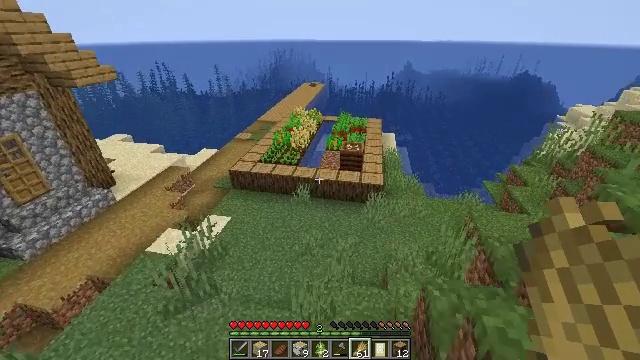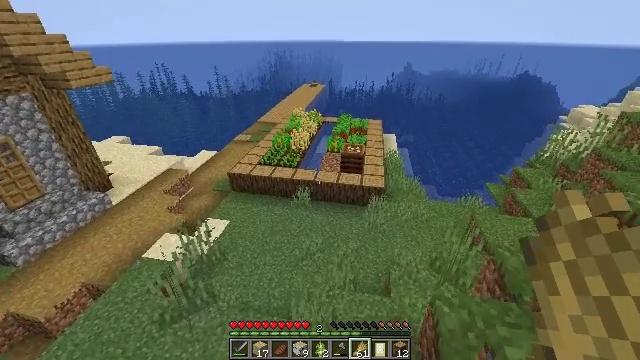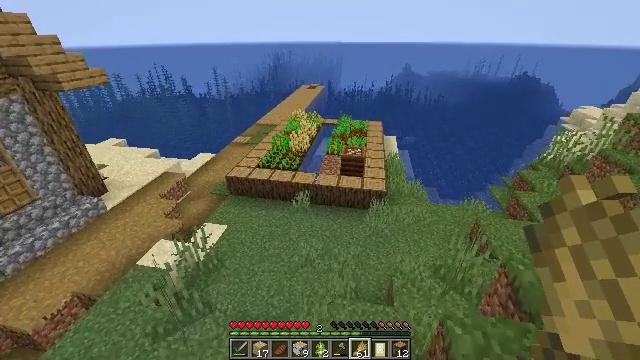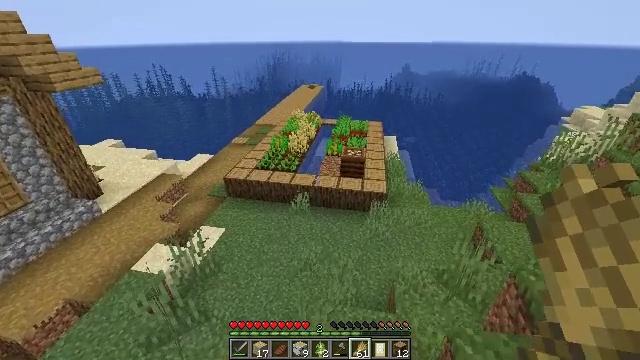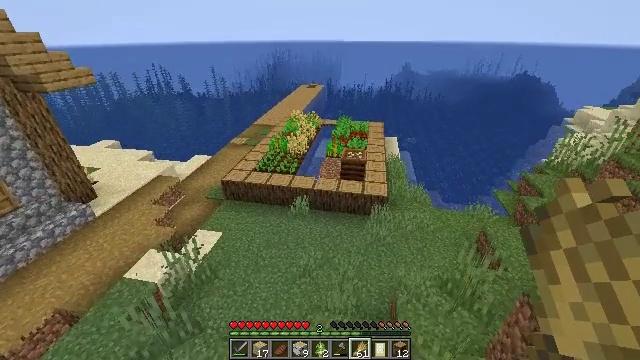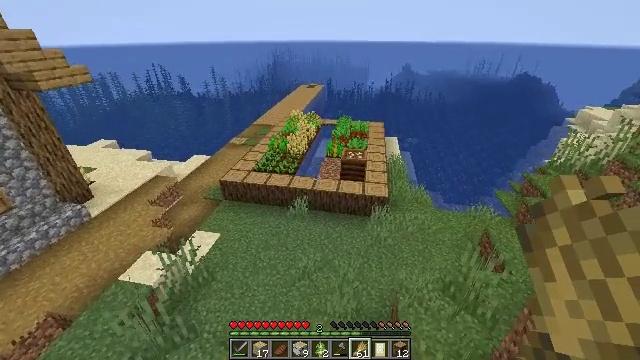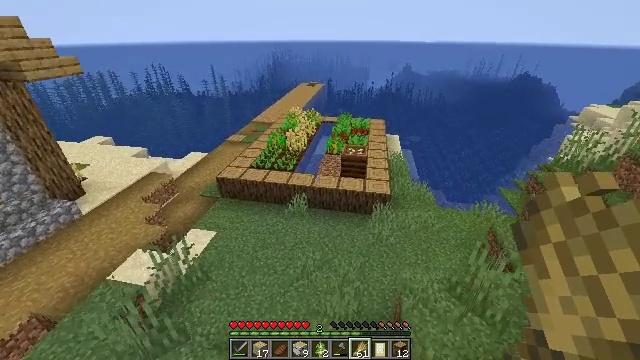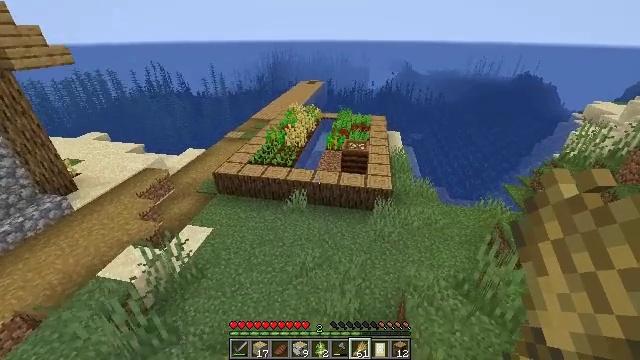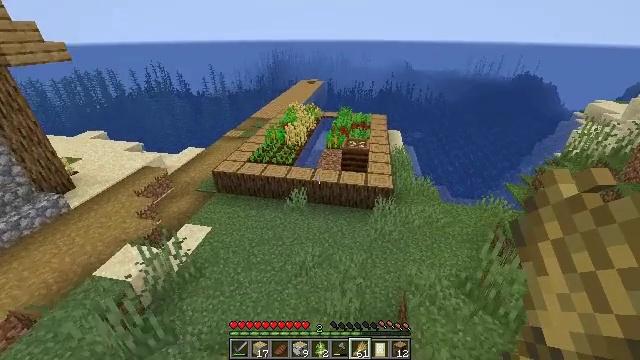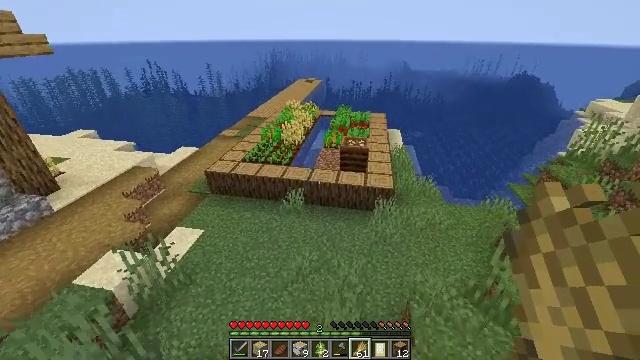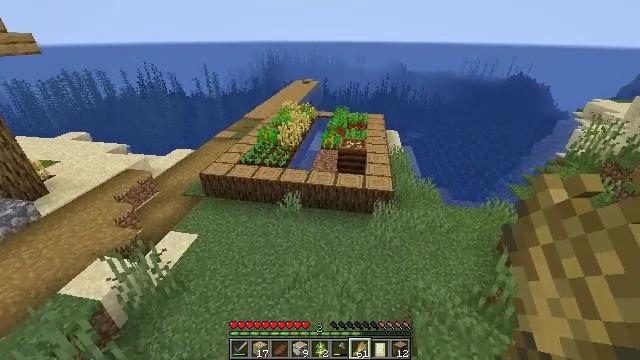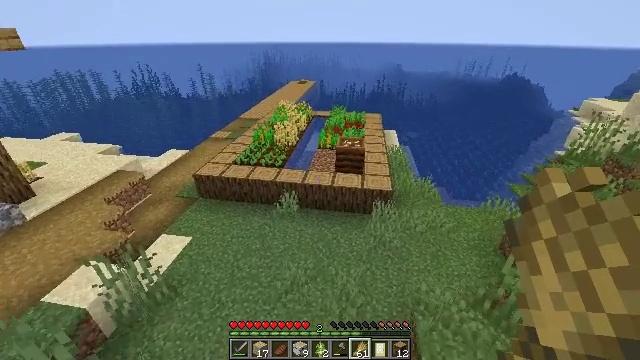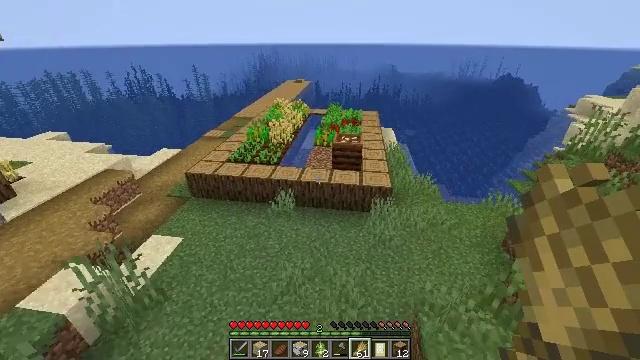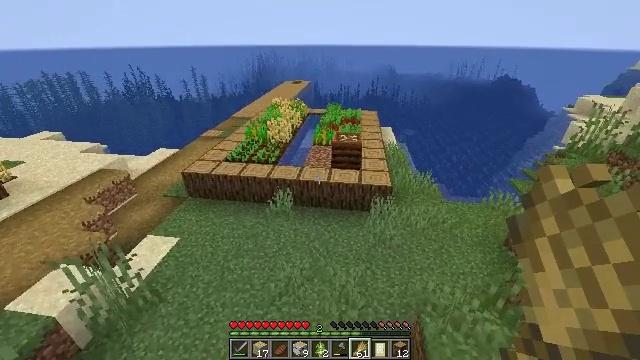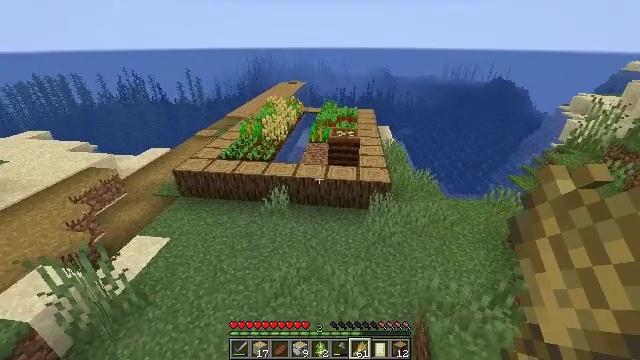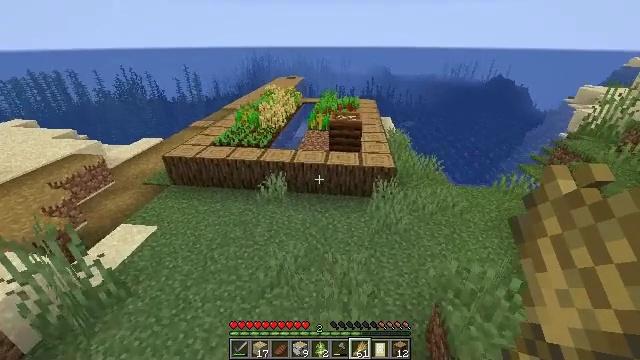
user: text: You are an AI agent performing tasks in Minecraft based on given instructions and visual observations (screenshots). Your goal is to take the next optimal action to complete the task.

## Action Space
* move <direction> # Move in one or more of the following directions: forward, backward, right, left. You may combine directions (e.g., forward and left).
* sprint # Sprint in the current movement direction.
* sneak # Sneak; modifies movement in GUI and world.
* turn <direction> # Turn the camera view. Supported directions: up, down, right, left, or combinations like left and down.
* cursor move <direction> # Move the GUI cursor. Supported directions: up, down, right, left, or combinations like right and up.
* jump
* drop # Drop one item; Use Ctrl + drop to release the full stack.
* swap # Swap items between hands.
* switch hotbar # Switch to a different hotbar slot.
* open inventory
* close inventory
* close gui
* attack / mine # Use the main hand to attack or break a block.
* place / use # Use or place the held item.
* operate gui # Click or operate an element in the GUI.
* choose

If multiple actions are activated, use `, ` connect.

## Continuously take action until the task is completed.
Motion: motion action
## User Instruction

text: Mine beetroots from the garden.
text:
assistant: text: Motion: move forward
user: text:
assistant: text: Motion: move forward
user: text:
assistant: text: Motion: move forward
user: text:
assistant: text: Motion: move forward
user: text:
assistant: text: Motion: move forward
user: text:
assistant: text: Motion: move forward
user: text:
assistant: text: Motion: move forward
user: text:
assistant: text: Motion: move forward
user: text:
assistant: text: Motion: move forward
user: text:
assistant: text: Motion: move forward
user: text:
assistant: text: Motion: move forward
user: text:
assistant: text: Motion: move forward
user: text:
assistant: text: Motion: move forward
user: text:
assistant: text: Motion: move forward
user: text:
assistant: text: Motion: move forward
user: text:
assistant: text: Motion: move forward
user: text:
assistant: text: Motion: move forward
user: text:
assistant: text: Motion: move forward
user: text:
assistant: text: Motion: move forward
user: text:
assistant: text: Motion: move forward
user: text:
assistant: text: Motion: move forward
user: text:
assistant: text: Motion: move forward
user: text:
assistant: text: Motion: move forward
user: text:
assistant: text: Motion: move forward
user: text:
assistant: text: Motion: move forward
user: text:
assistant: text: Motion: move forward
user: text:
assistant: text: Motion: move forward
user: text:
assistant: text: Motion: move forward
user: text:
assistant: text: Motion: move forward
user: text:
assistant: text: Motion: move forward